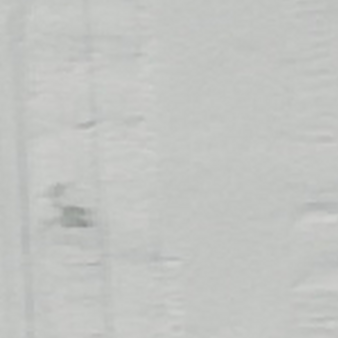
Label: other